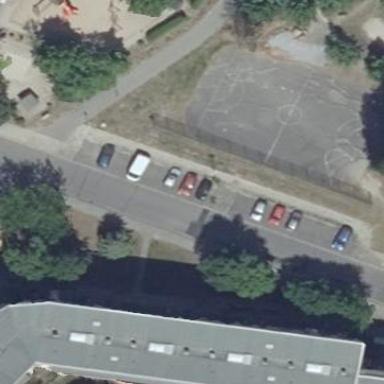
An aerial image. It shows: Basketball court with asphalt surface.